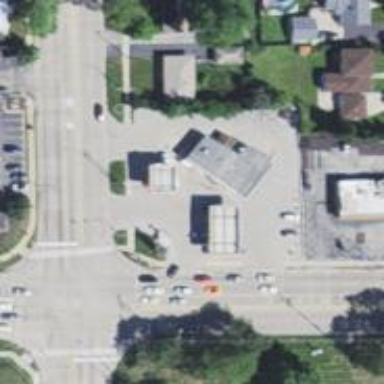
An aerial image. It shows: Convenience shop.